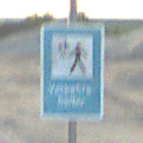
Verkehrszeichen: Verkehrshelfer
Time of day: SunriseSunset
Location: Outdoor (Beach)
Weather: Clear
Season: NotSpecified
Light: Natural